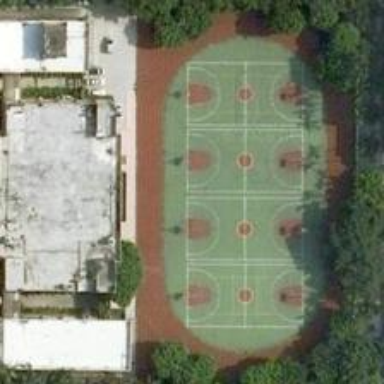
Four basketball courts stand abreast on the playground .